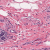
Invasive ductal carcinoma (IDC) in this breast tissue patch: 0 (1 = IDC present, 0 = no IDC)